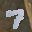
Label: 7